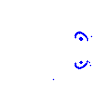
Particle: pion